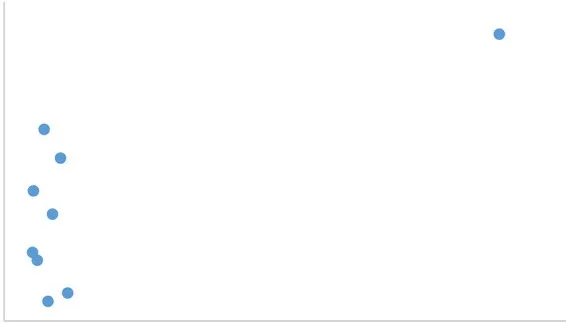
Scatter plot graph of GH and 24h-TP.
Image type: chart (chart)